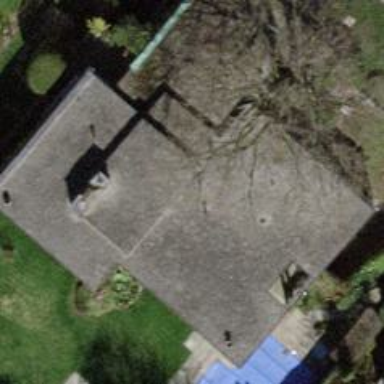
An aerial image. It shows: Building with flat roof.